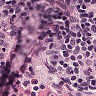
Metastatic tissue present: no